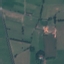
Land use / land cover: Pasture